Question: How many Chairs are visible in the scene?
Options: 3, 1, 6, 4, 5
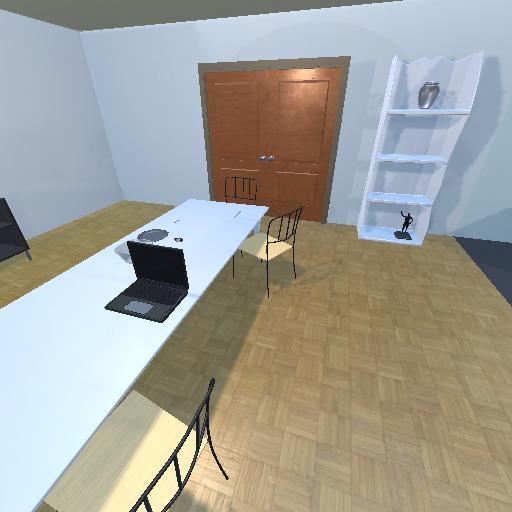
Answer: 3